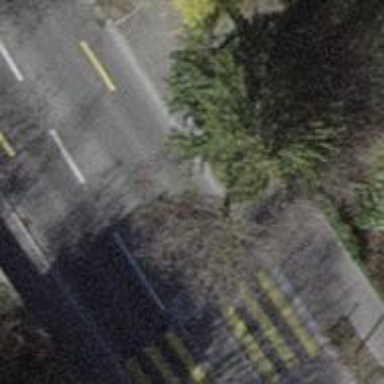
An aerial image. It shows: Avenue lined with trees.